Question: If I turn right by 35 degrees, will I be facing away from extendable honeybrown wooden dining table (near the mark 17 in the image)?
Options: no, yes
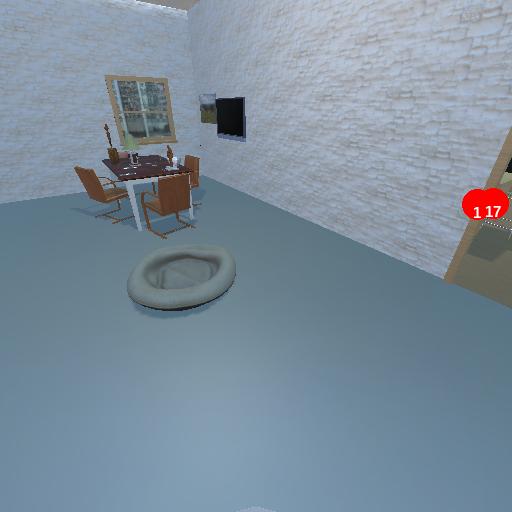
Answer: no